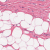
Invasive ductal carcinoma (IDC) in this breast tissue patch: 0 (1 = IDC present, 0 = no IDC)